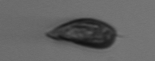
Label: Prorocentrum_triestinum